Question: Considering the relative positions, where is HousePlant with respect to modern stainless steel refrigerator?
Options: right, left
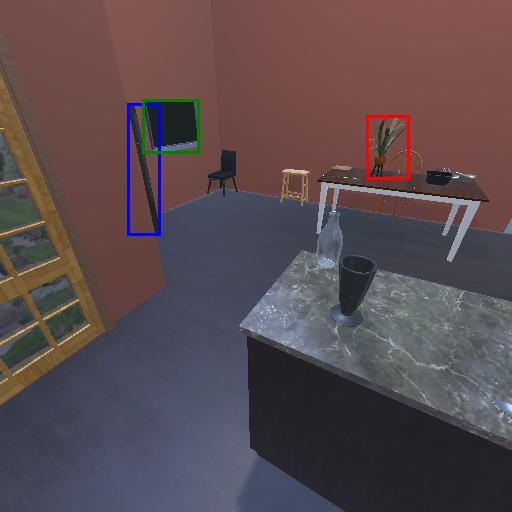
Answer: right